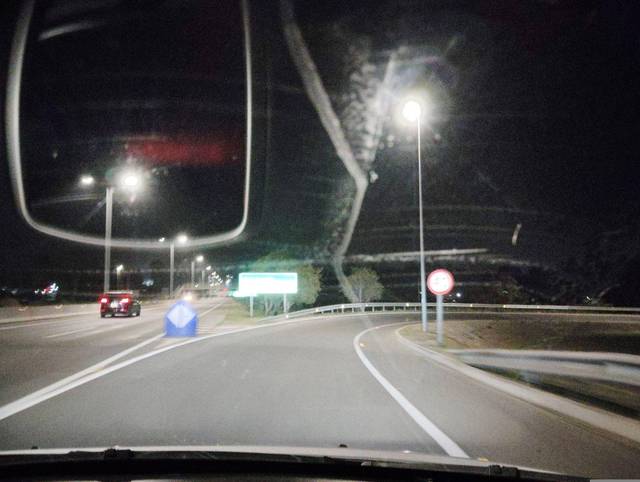
Region: Chile
Coordinates: -33.38, -71.634